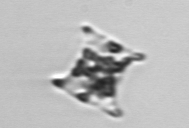
Label: Eucampia